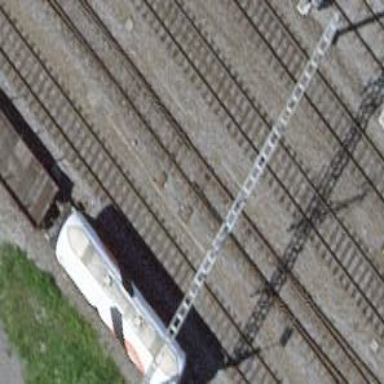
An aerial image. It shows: Single railway track with electrified contact line.